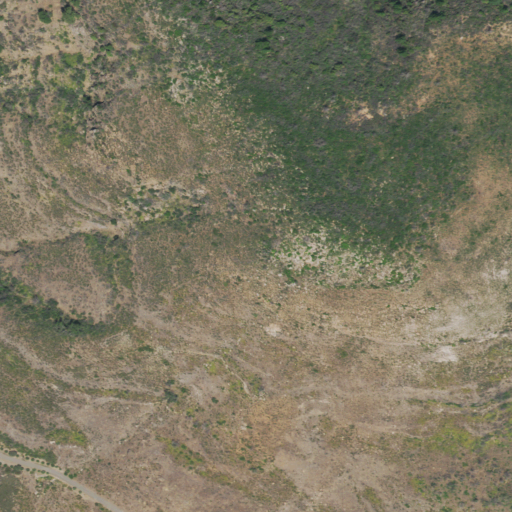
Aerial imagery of mountain in California named Haystack containing shrub and grassland